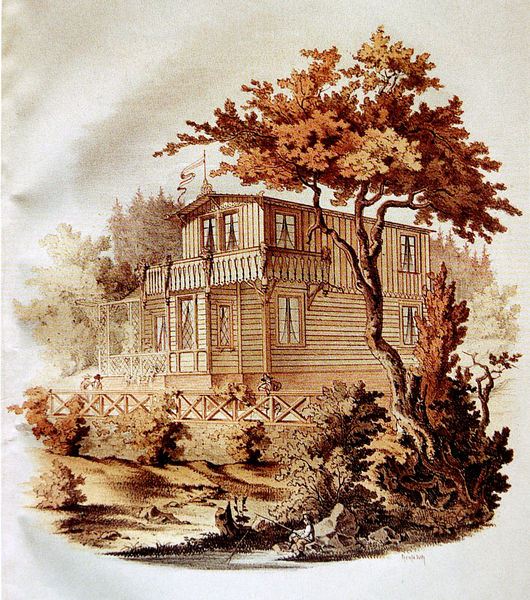
Titel: Villa des Hofopernintendanten Max von Perfall
Künstler: Arnold Zenetti
Institution: (Seriendruck)
Schlagwörter: baum, blätter, feder, gemälde, himmel, laub, mann, schatten, wasser, weiß, aquarell, bäume, fluss, grün, landschaft, menschen, ocker, see, teich, ufer, ausschnitt, braun, fenster, hell, holz, orange, pastell, skizze, säule, terasse, zeichnung, dach, gebäude, gras, haus, rot, wiese, wolke, zaun, mensch, stein, signatur, vorhang, bach, natur, strauch, brücke, busch, büsche, gebüsch, gewässer, hütte, sträucher, stoff, kind, personen, blatt, pflanzen, wald, anhöhe, boot, garten, balkon, terrasse, papier, ansicht, fahne, fischer, fels, modern, mauer, farbe, grafik, graphik, nebel, gartenzaun, herbst, idylle, signiert, amerika, sepia, figuren, tannen, gardine, gardinen, vorhänge, detail, geländer, bretter, junge, erker, laviert, tusche, veranda, knabe, balustrade, druck, lithographie, radierung, stich, illustration, angel, laubbaum, tanne, entwurf, malen, wimpel, kohlezeichnung, tinte, villa, fisch, holzhütte, landhaus, rotbraun, sunkel, ahorn, eiche, etagen, knorrig, usa, lich, bau, rötel, verlauf, holzhaus, kolonie, blockhaus, geschoss, angler, verschattet, angeln, haolz, fischen, etage, fahnenstange, zweigeschossig, architekur, organge, ausblenden, ausgeblendet, bam, canada, erdgeschoß, gelánder, holzverschalung, kolonial, bürgerkrieg, cowboy, holu, saloon, büche, bebüsch, koloni